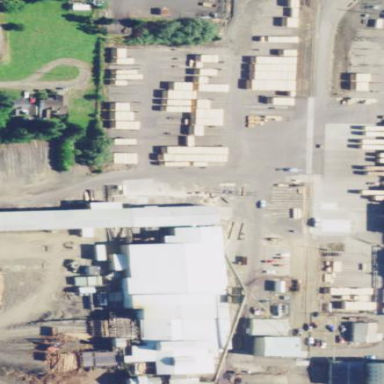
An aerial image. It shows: Building used as sawmill.